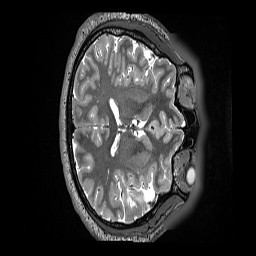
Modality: T2w
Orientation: axial
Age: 38
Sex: male